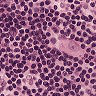
Metastatic tissue present: no